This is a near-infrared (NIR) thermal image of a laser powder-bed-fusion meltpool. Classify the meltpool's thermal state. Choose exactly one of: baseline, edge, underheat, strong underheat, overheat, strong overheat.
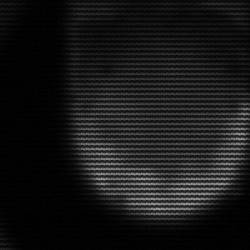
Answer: edge